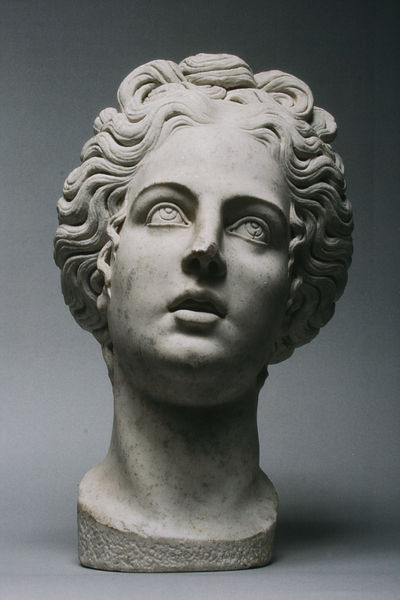
Titel: Weiblicher Kopf nach antiker Art
Künstler: Antonio Lombardo
Standort: Venedig
Institution: Pinacoteca Civica
Schlagwörter: blau, gott, himmel, kopf, mann, schatten, weiß, mädchen, frau, frisur, grau, haar, licht, marmor, mund, nase, schwarz, stirn, blick, dame, alt, jung, augen, entsetzen, gesicht, haupt, knoten, sockel, stein, trauer, hals, portrait, porträt, haare, augenbrauen, kinn, lippen, locke, locken, ohren, rund, skulptur, statue, wangen, wellen, backen, ausdruck, brauen, büste, pupillen, plastik, junge, lider, foto, fotografie, oben, photographie, haarknoten, eisen, offen, antike, knabe, beton, schwarzweiss, proträt, mythologie, pupille, schielen, nasenlöcher, rom, photo, römer, kaputt, jüngling, kraus, griechisch, griechenland, schlangen, apoll, geöffnet, gottheit, weich, gips, anbetung, träumen, verdreht, tränen, strähnen, römisch, apollon, offener mund, proportionen, ausgeglichen, erstaunen, lid, aufgerichtet, schönheitsideal, stöhnen, puppille, sttaue, blick nach oben, schielt, plastische haare